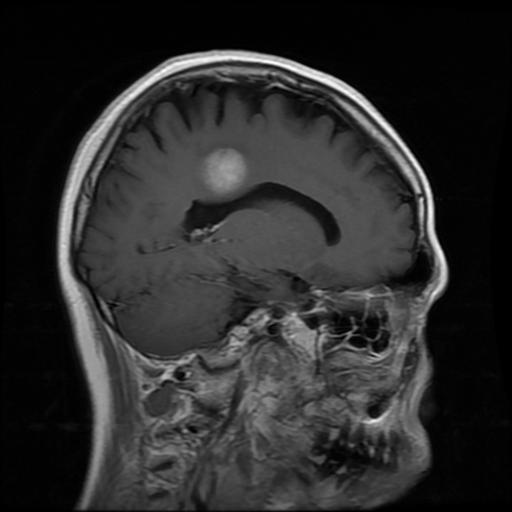
Label: meningioma